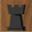
Piece: bR